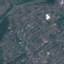
Label: Residential